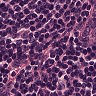
Metastatic tissue present: yes